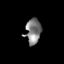
Tissue: skin
Cell type: Epithelial cells
Senescence score: 0.2846
Nuclear area (px): 386
Mean DAPI intensity: 128.047